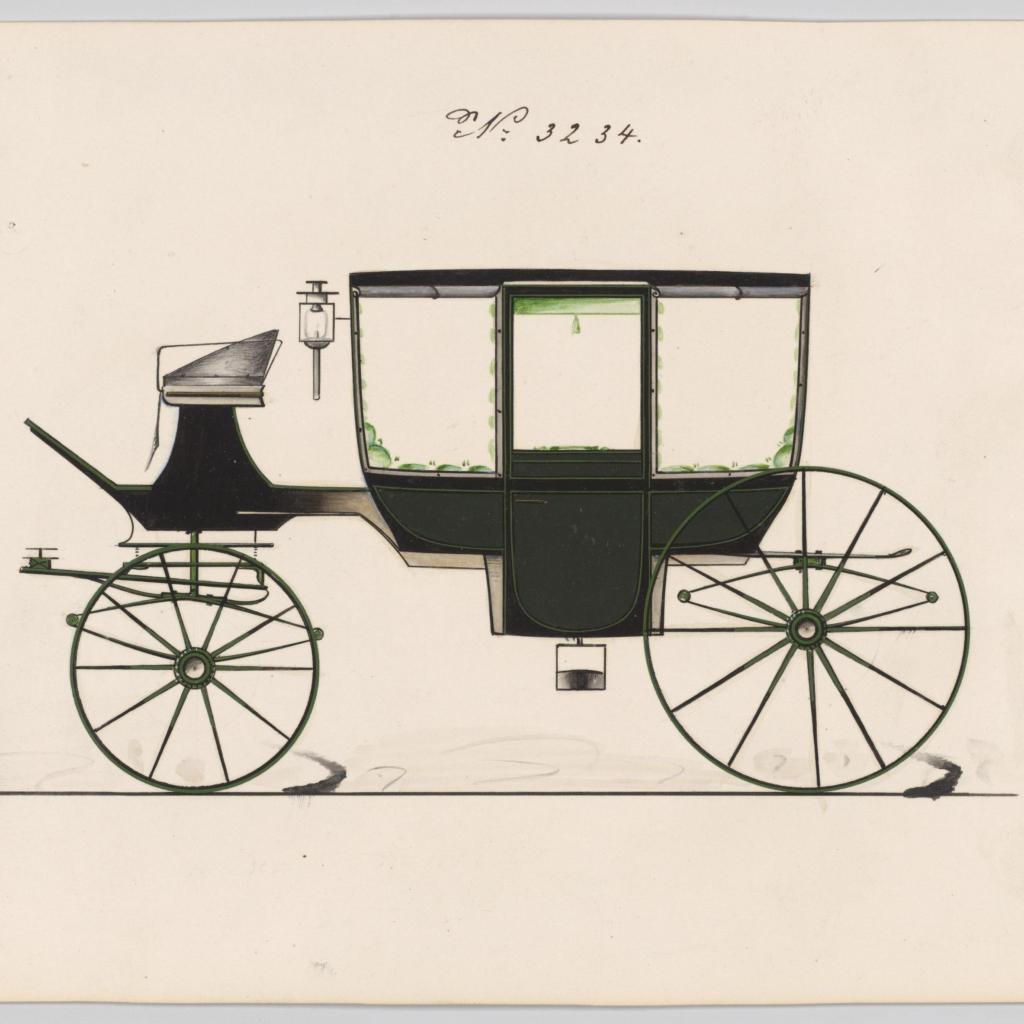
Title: Design for Curtain Quarter Coach, no. 3234
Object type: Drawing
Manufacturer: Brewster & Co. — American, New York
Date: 1876
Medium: Pen and black ink, watercolor and gouache with gum arabic
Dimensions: sheet: 5 5/16 x 9 1/4 in. (13.5 x 23.5 cm)
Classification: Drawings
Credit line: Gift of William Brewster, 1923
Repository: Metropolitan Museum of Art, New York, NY